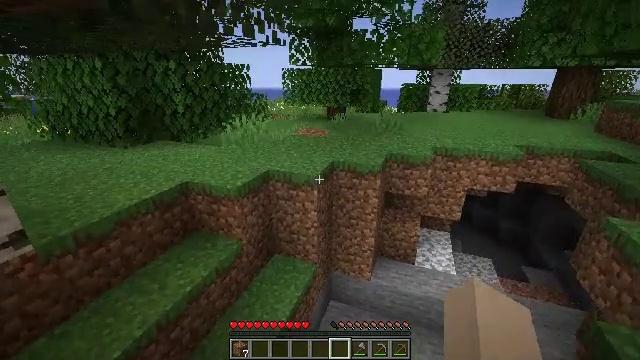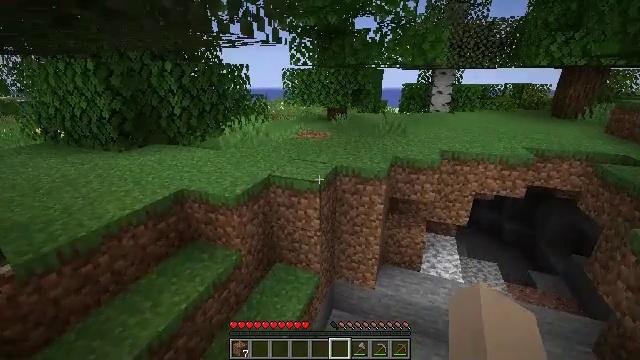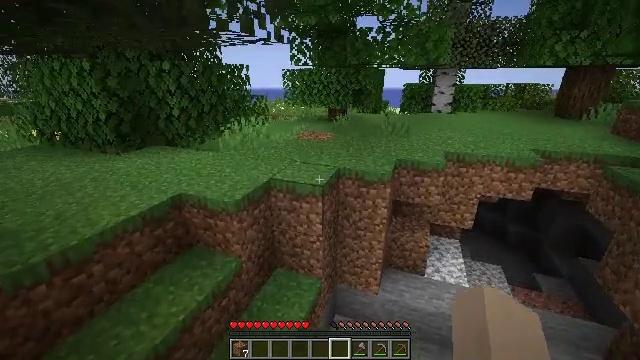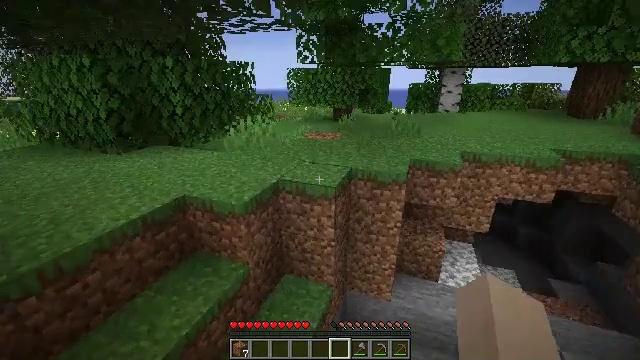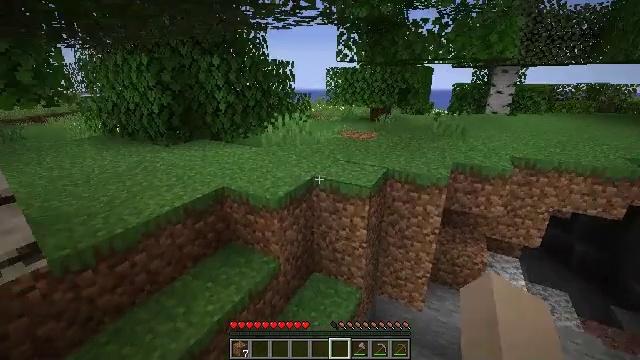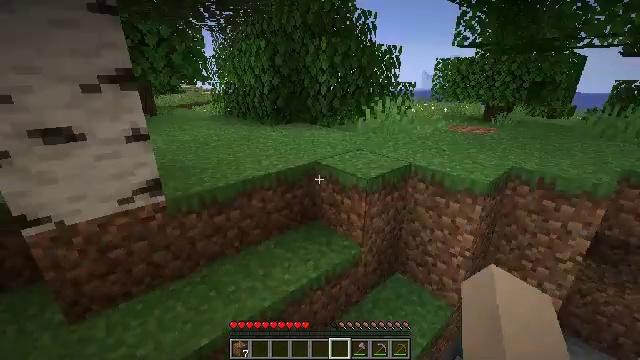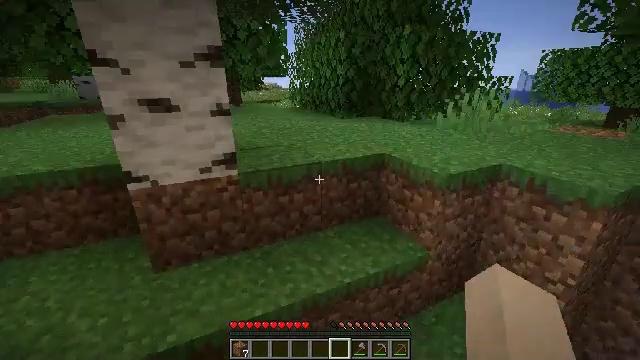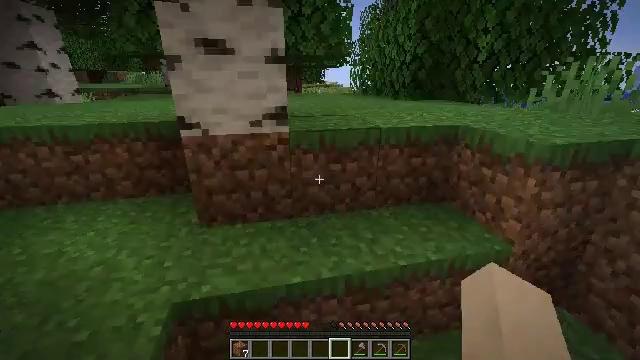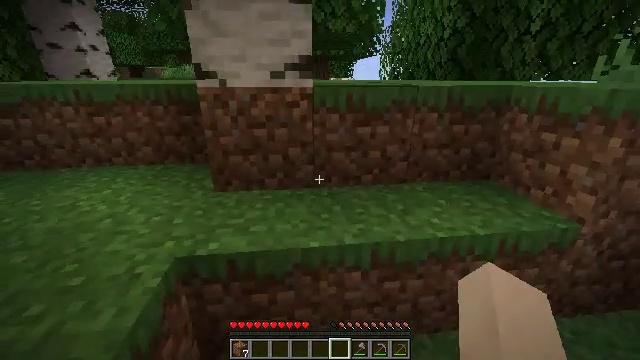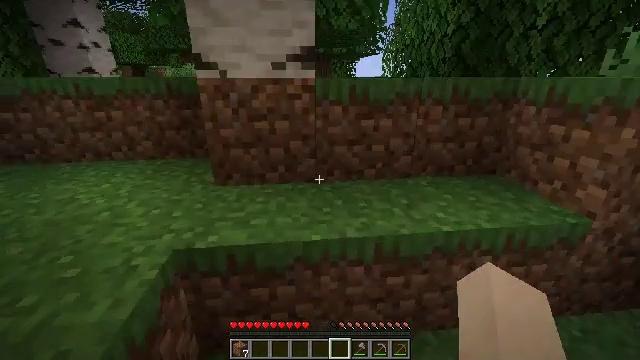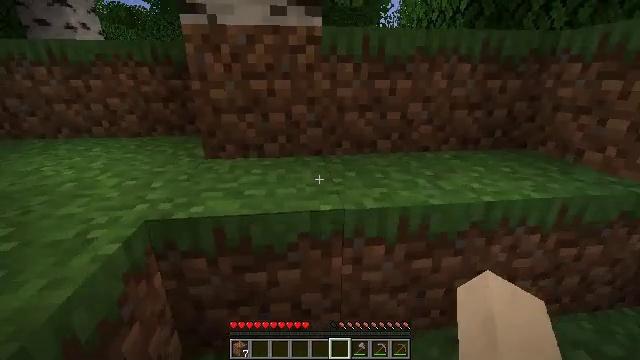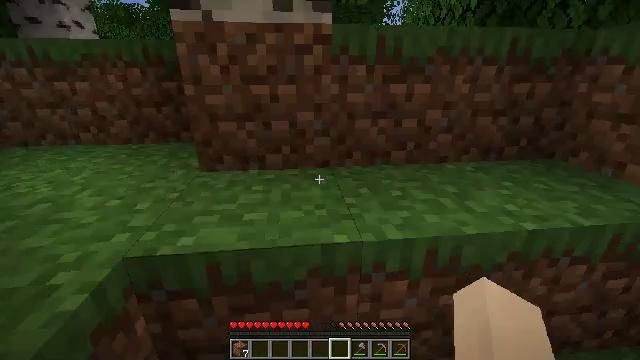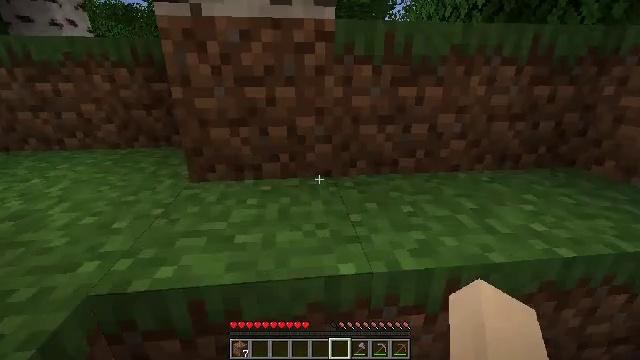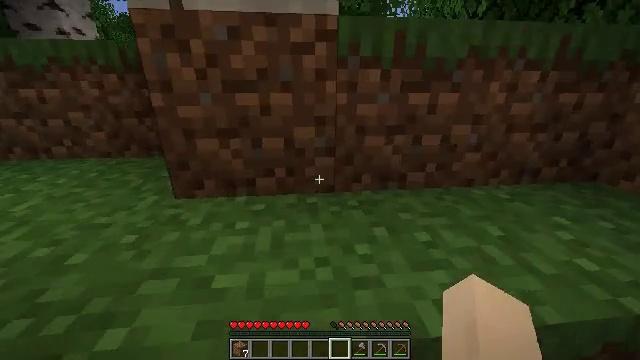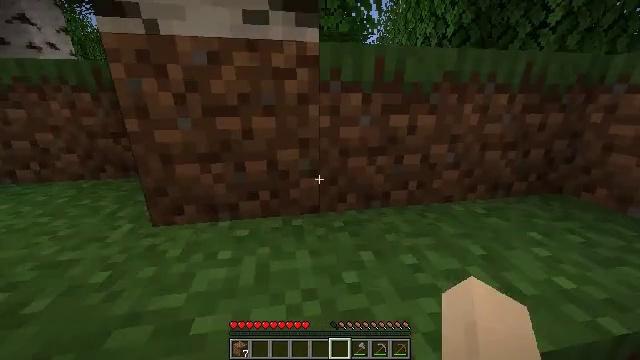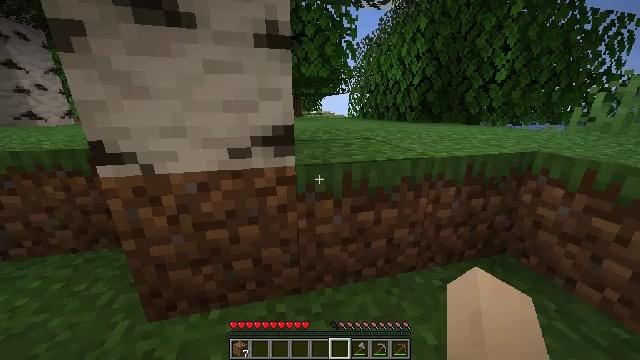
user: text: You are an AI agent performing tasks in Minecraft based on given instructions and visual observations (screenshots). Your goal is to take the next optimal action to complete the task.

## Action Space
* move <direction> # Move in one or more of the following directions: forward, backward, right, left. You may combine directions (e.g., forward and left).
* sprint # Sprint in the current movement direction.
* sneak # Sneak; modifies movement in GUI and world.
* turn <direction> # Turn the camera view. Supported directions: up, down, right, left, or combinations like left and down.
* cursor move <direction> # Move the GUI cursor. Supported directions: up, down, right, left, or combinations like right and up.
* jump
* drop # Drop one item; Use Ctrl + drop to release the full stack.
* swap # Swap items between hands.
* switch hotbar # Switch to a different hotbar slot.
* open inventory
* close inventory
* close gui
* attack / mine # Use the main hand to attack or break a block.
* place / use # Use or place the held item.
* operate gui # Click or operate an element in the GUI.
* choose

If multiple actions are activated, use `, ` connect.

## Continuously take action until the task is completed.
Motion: motion action
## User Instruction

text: Put wood logs in a furnace to craft charcoal.
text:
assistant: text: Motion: move forward
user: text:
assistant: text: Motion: move forward and move left
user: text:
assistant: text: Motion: move forward and move left
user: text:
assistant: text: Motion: move forward and move left, turn left
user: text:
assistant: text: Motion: move forward and move left, turn left
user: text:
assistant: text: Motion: move forward and move left, turn left
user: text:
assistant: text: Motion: move forward and move left, turn left
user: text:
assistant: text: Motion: move forward and move left, turn left
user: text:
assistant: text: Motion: move forward and move left
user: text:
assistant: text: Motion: move forward and move left
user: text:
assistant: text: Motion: move forward
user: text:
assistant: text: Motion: move forward, sprint
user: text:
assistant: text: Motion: move forward, sprint
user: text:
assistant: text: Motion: move forward, sprint, turn right and up, jump
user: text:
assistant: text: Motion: move forward, sprint, turn right and up, jump
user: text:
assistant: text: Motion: move forward, sprint, turn right, jump
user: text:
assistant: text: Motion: move forward, sprint
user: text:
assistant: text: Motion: move forward, sprint
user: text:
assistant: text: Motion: move forward, sprint
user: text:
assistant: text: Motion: move forward and move right, sprint
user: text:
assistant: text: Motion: move forward and move right, sprint
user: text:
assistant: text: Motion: move forward and move right, sprint
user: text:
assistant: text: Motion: move forward and move right, sprint, jump
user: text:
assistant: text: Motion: move forward and move right, sprint, jump
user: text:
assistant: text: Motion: move forward and move right, sprint, jump
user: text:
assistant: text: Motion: move forward and move right, sprint, turn left, jump
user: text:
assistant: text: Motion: move forward and move right, sprint, turn left, jump
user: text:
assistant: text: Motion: move forward, sprint, turn left
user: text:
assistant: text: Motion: move forward, sprint
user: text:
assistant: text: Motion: move forward, sprint